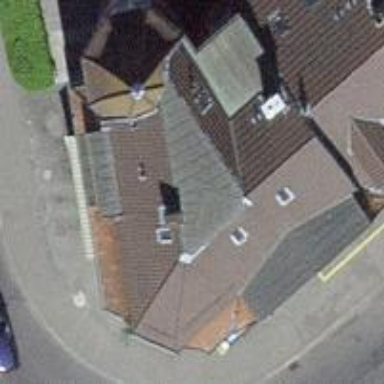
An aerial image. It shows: Convenience shop.